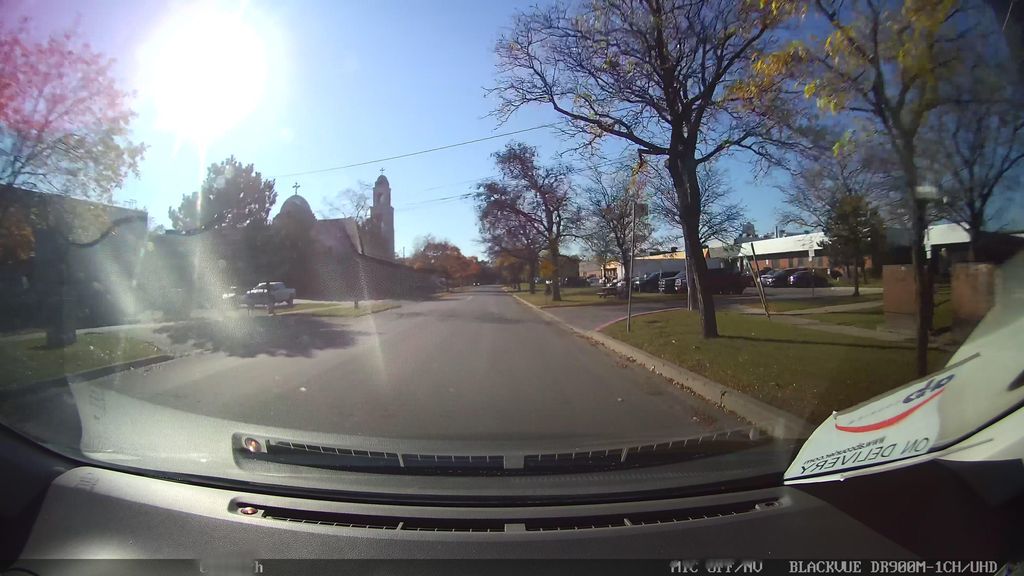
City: toronto